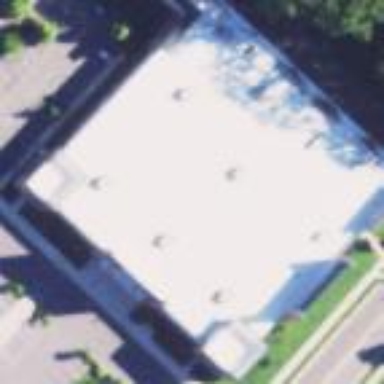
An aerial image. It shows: Retail building.